Question: I created an application that allows user to magnify a certain part of a background picture. The main problem is, that the magnification field is lagging as you can see on the picture. And also this is a single threaded application. Does anyone have any suggestion what can I do to solve my problem?

my code:
'''
public void Magnifier(Point e)
{
magnifiedPicture.Size = new Size(MagnifierSize, MagnifierSize);
magnifiedPicture.Visible = true;
magnifiedPicture.Location = new Point(e.X-MagnifierSize/2, e.Y-MagnifierSize/2);
magnifiedPicture.BackgroundImage = CutThePicture(CanvasImage, new Rectangle(_ptOnCanvas.X - 18, _ptOnCanvas.Y - 18, 16, 16));
magnifiedPicture.Refresh(); // <-- just for probe, but without any effect
}
'''
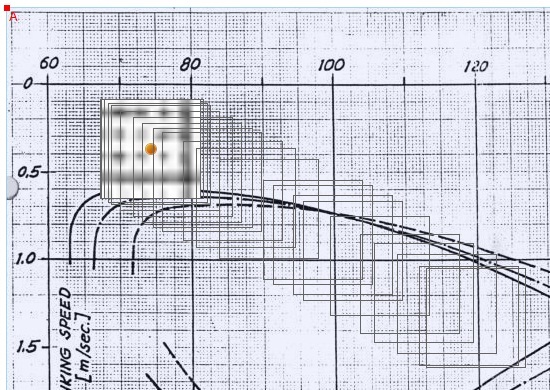
Answer: I use InvokePaint on mouse move event and the problem was solved.
'''
InvokePaint( this, new PaintEventArgs( this.CreateGraphics(), this.DisplayRectangle ) );
'''